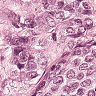
Metastatic tissue present: yes